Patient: sex M, age 60
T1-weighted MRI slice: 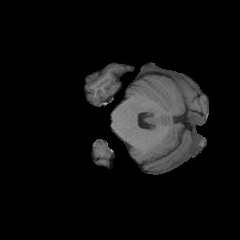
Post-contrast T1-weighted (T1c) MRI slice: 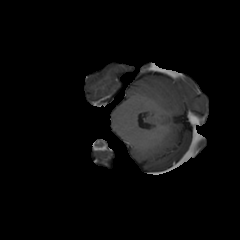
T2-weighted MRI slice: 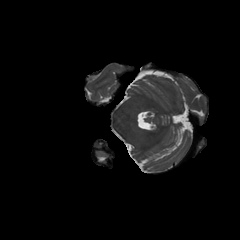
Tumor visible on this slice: no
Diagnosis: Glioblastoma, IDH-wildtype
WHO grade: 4